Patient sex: M
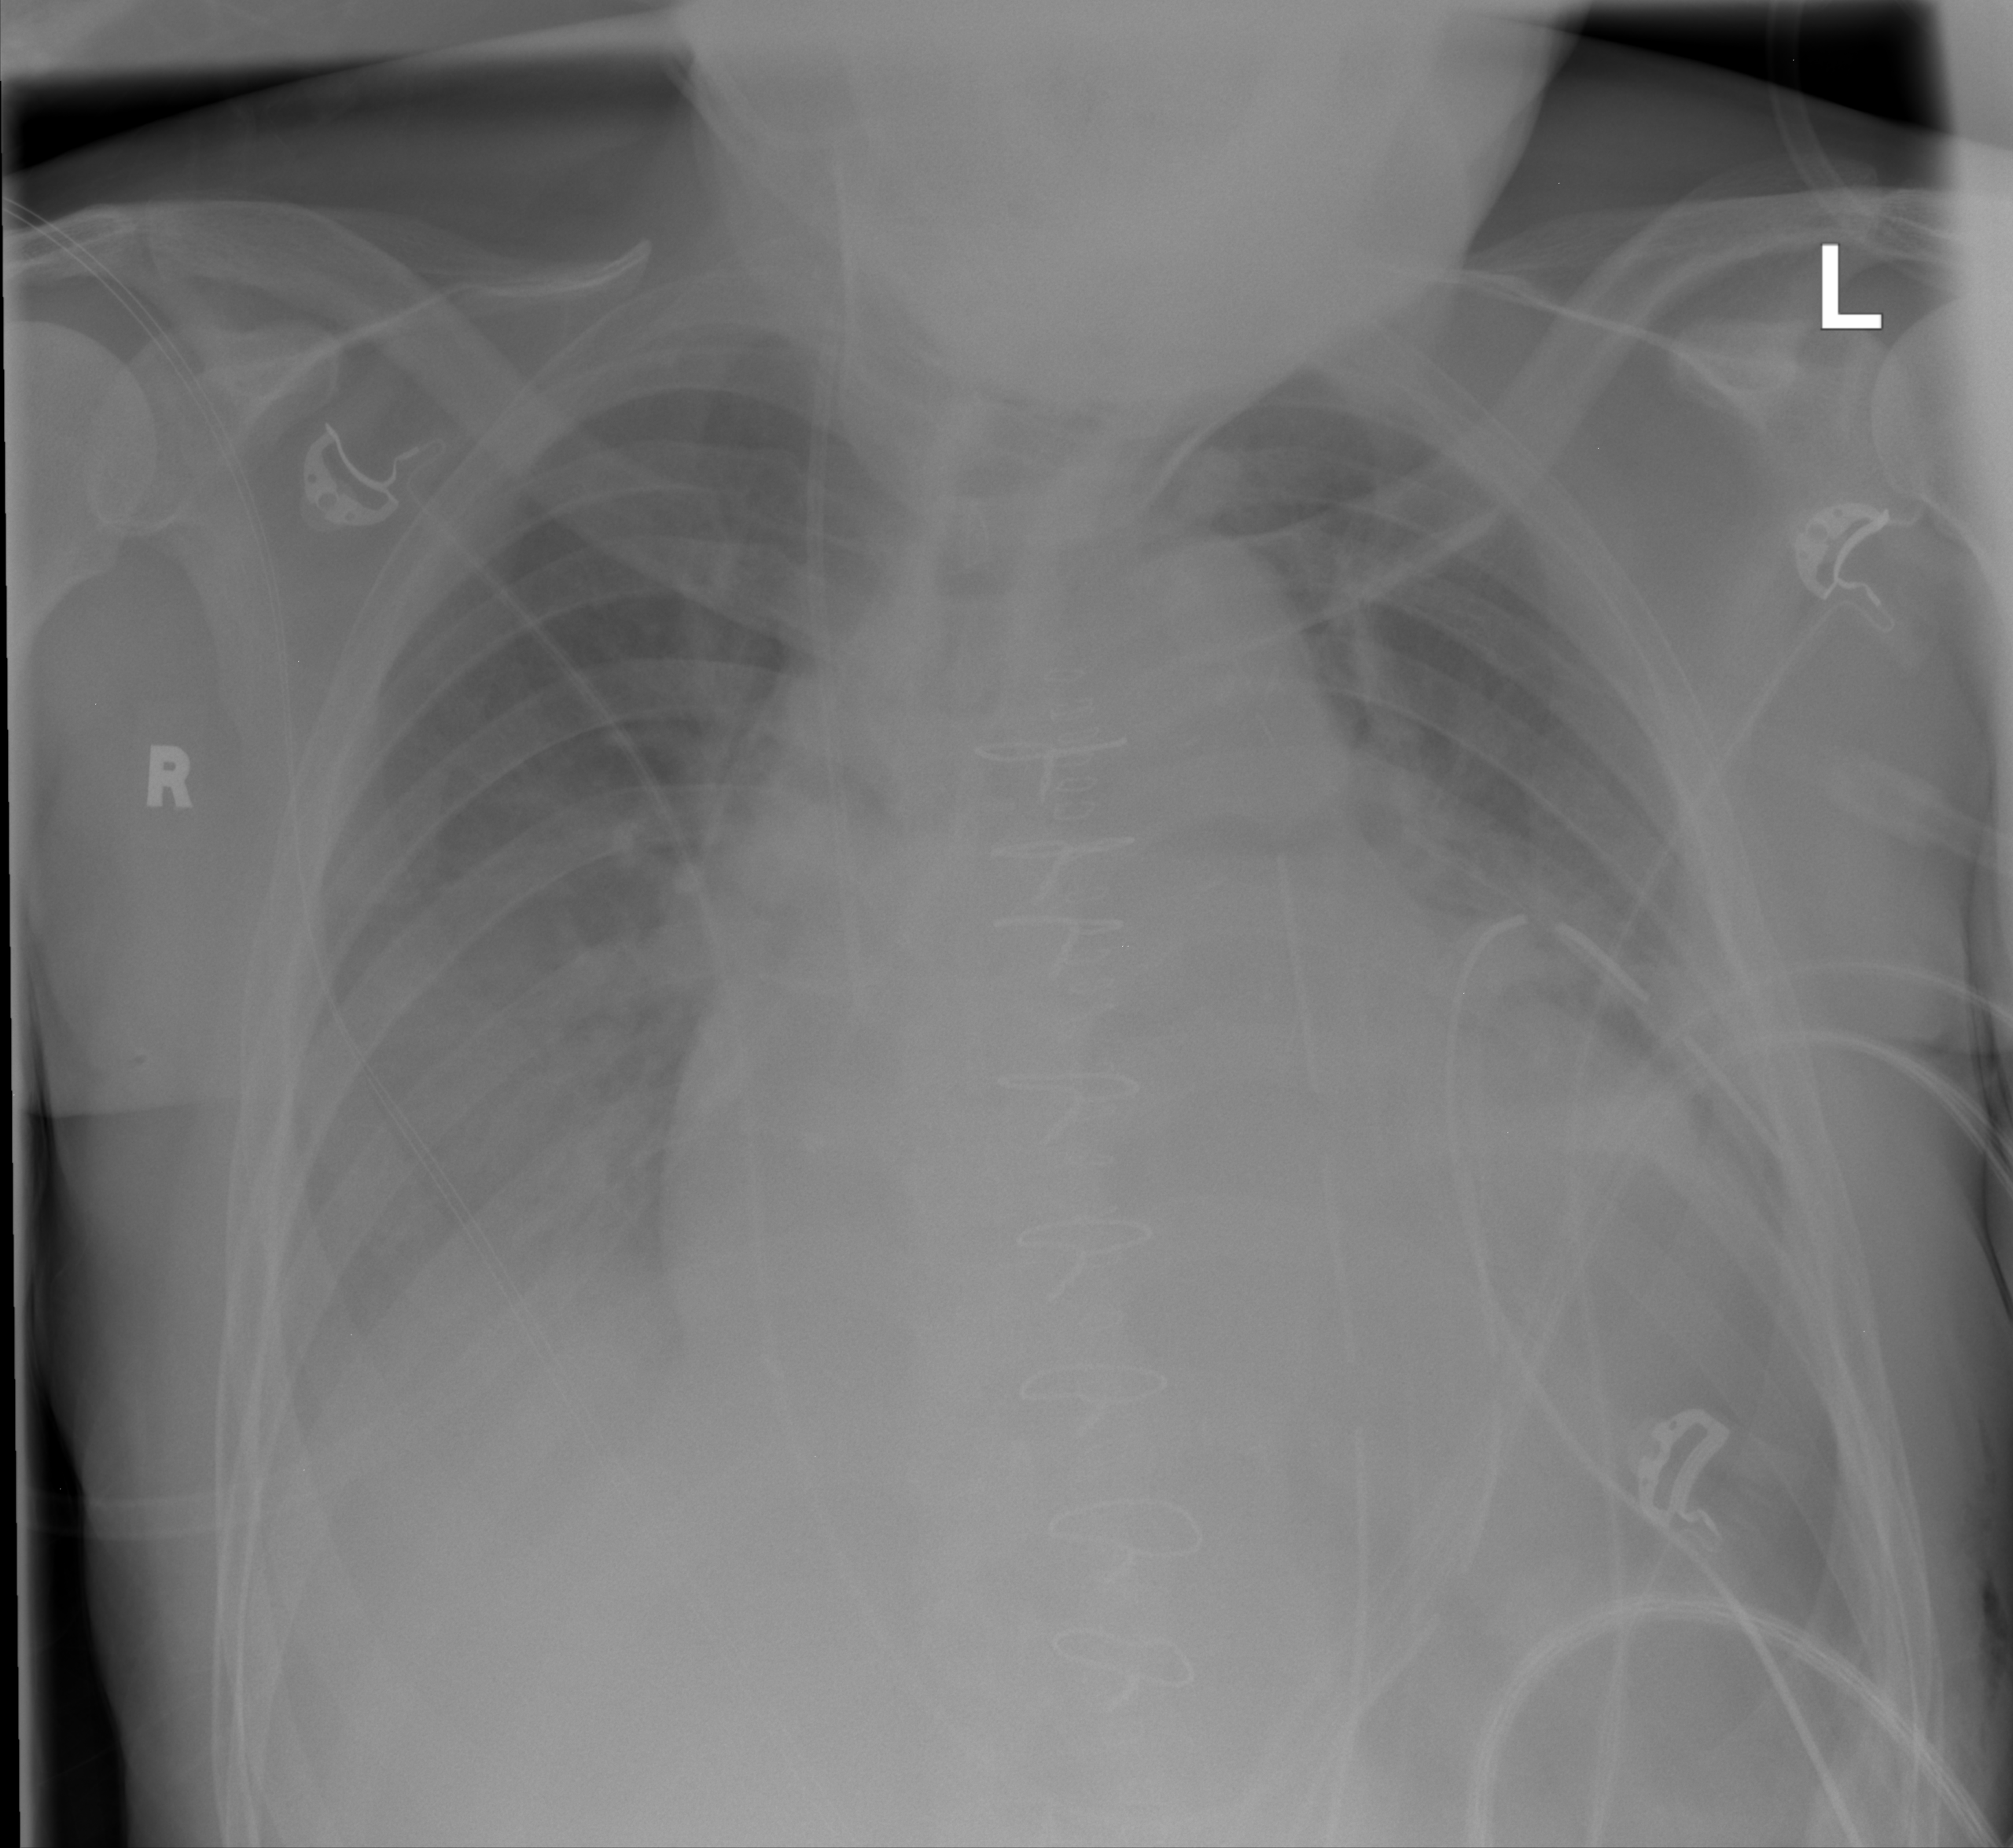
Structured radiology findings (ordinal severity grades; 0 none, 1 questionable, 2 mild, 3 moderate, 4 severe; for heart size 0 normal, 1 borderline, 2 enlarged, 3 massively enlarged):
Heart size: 3
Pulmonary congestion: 0
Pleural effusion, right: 2
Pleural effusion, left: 1
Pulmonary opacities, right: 2
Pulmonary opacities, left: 0
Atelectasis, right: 2
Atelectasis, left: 1